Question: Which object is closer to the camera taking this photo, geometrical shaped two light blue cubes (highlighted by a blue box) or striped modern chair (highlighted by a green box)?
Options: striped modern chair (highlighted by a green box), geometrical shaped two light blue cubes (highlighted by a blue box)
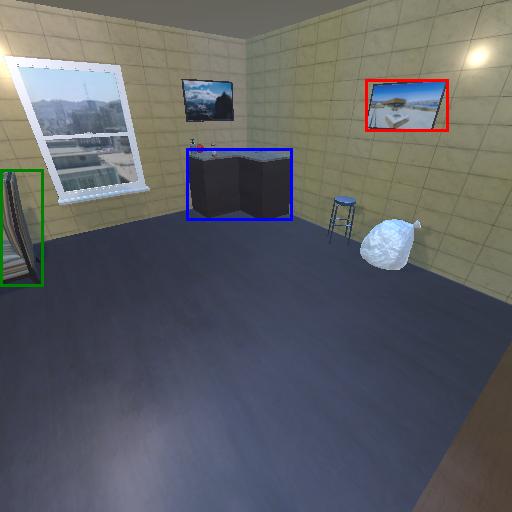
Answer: striped modern chair (highlighted by a green box)